Interaction volume radius: 5 \u00c5
Interaction volume height: 10 \u00c5
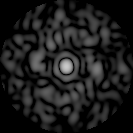
Disorder parameter: 0.8605